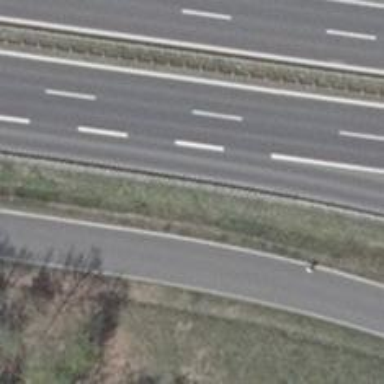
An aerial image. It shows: Motorway junction.